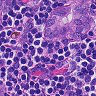
Metastatic tissue present: yes